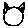
Label: cat